Question: I'm trying to make a multi-page Meteor app (I'm using <URL>. How do I conditionally load javascripts depending on the page content?
This is what I'm doing: the main page 'main.html' has a {{renderPage}} within the '<body>' tag which is what the Meteor-router use. Say there is this page/template called 'home' which is one of the pages and it has some of it's scripts. If it were not for Meteor some of these scripts are in '<header>' such as jquery, while others are at the end of '<body>'. I put a partial at the end of the 'home' template called 'homeCustomScripts' and it has a corresponding Template.homeCustomScripts function like so (I left-out many scripts, this is just an example):
'''
Template.homeCustomScripts.created = function() {
scriptInsert = function () {
$('head').append('<script type="text/javascript" src="js-plugin/respond/respond.min.js">'
<script type="text/javascript" src="js-plugin/easing/jquery.easing.1.3.js"></script>'
<script type="text/javascript" src="js/custom.js"></script>');
}
}
'''
Within 'main.html' I have another partial called customScript and I have inside 'Template.customScript.rendered' calls 'scriptInsert()'.
It should work, except that there are some really messy Javascript error at the Chrome console which I've no idea what it means:

I'm guessing that because Meteor also loads JQuery in '<head>' and I heard that Meteor is loading everything in there last, so maybe the JQuery plugin easing is loaded before that instance of JQuery.
But I don't know.
What's the best way to load different script for different page in a multi-page application in Meteor?
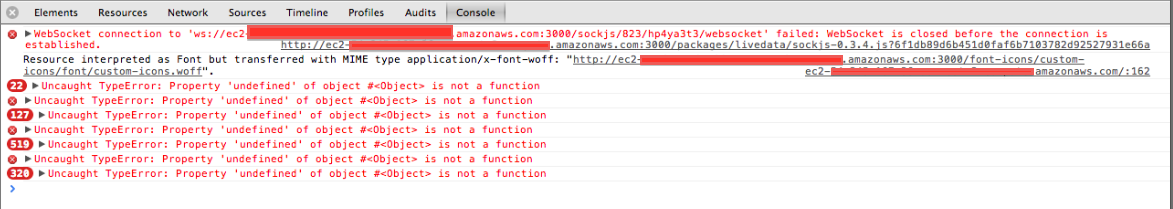
Answer: your code is loading the scripts multiple times - each time the template is rendered (this almost always happens many times even for simple pages) - you are injecting the same code over and over which is likely causing the errors
---
i'm not sure i would engage in this patten - based on how meteor works even with multi-page apps using meteor-router (the page never reloads) you should just include your javascript files in your app directory and have them already loaded via 1 combined and minified javascript file - you may need to place your files in the 'client/compatibility' directory to circumvent any scoping issues see <URL>
if your files are truly already inside your app directory, they are already loaded and this is not needed at all - by default meteor will load and serve everything to the browser in any directory except 'server' or 'tests'
---
this could make a little more sense if you were loading external scripts, in which case you should use the router filters to accomplish this
'''
Meteor.Router.filters({
'isCustomScriptLoaded': function(page) {
if(!Session.equals('isCustomScriptLoaded', true)){
Session.set('isCustomScriptLoaded', true);
var script = document.createElement('script');
script.type = 'text/javascript';
script.async = true;
script.src = "<EXTERNAL SCRIPT URL>";
var firstScript = document.getElementsByTagName('script')[0];
firstScript.parentNode.insertBefore(script, firstScript);
}
}
});
Meteor.Router.filter('isCustomScriptLoaded',{only: ['pageThatNeedsCustomScript'] });
'''
that would load the script as needed and keep it loaded - you want to only load it once, not each time the page is loaded or even worse rendered
loading scripts in this way may still be problematic - if the page renders for the last time before the script is loaded it might not work correctly - your best bet is to include all needed files right away